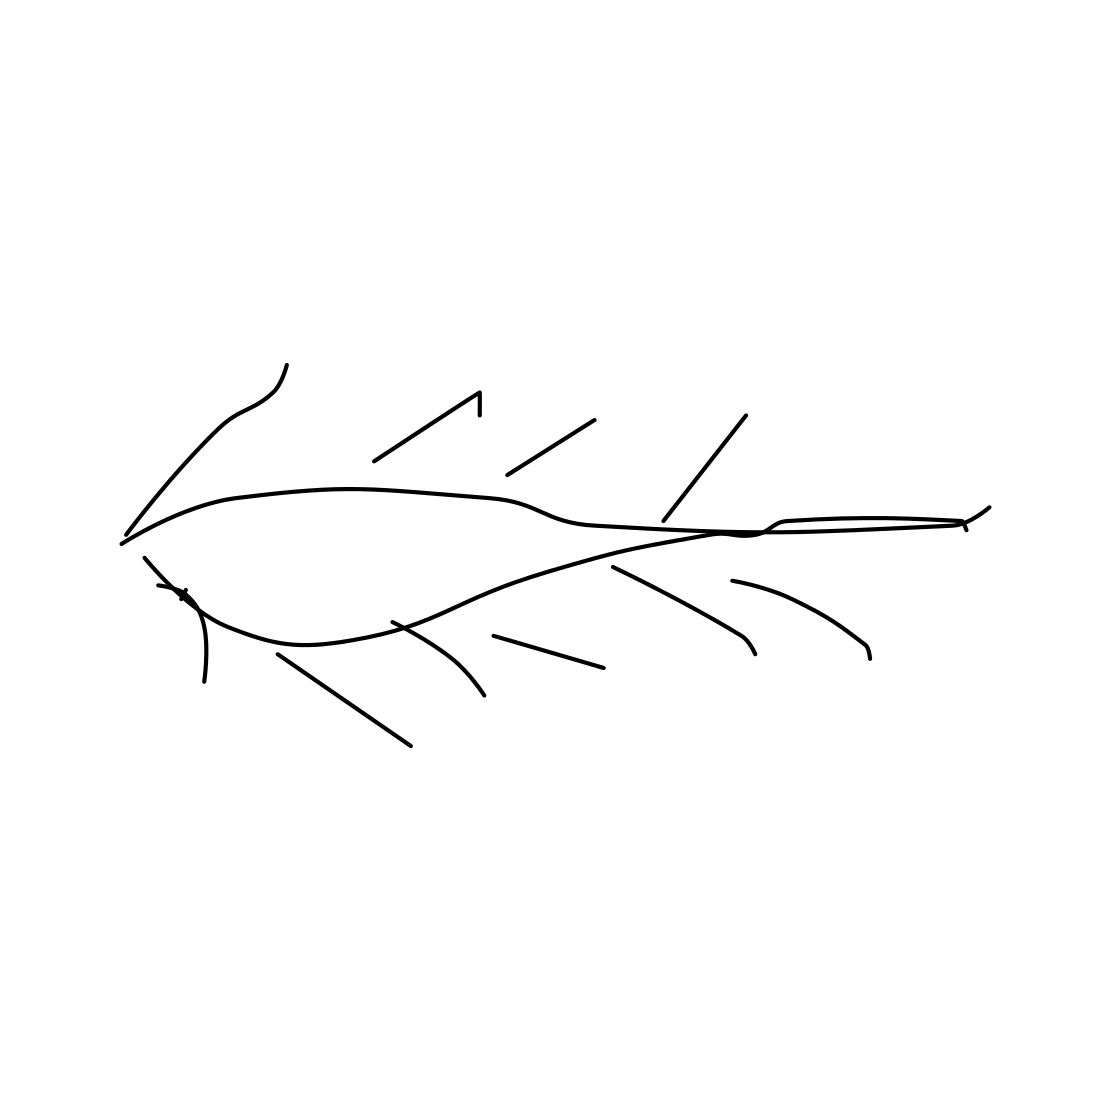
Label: feather